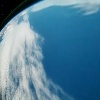
Label: water